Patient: sex M, age 19
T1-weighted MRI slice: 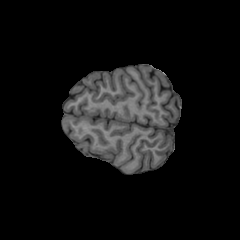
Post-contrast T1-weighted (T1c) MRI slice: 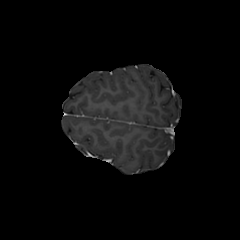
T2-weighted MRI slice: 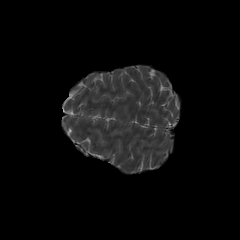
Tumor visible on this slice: no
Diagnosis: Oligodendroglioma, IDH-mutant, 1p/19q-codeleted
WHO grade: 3